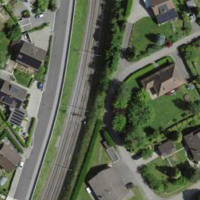
EUNIS habitat code: 54
Species observed at this site:
Equisetum arvense